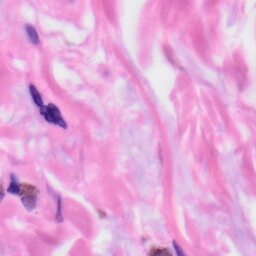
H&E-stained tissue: Skin